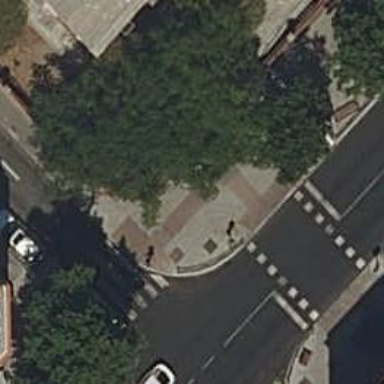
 serving as platform for public transportation."